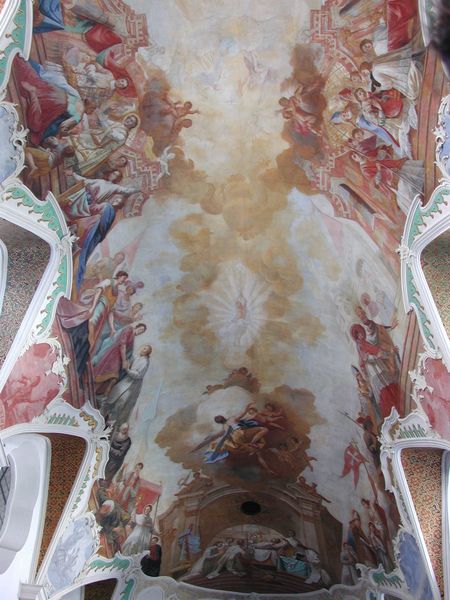
Titel: Bad Schussenried, St. Magnus und Maria
Standort: Bad Schussenried, St. Magnus und Maria (EU - D - BW)
Schlagwörter: flügel, gemälde, gott, himmel, weiß, wolken, gelb, menschen, fenster, licht, orange, säulen, dach, rot, barock, kirche, sonne, decke, rokoko, rosa, engel, fahne, farben, altrosa, stuck, foto, oben, gewölbe, kreuz, dom, strahlen, mythologie, rom, photo, öffnung, jesus, kapelle, heilige, deckengemälde, fresko, putten, maria, illusion, szenen, tonnengewölbe, gelbe, wunder, glorie, deckenfresko, muttergottes, heilige maria, sfresko